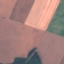
Land use / land cover: AnnualCrop